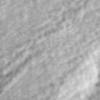
Label: no_change